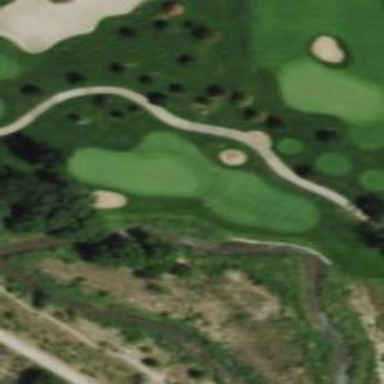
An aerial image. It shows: Golf hole on golf course.